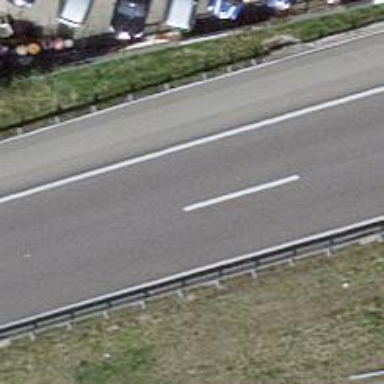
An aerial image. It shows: Asphalt motorway.